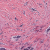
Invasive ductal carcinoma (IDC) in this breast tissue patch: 1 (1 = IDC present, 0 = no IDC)